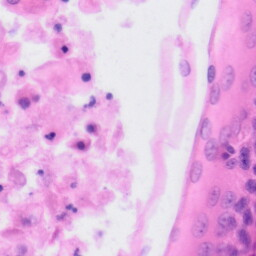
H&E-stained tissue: Tonsil